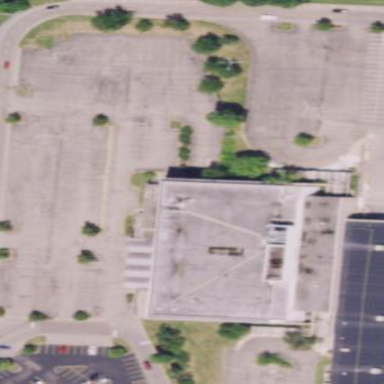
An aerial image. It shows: Retail building that houses department store.